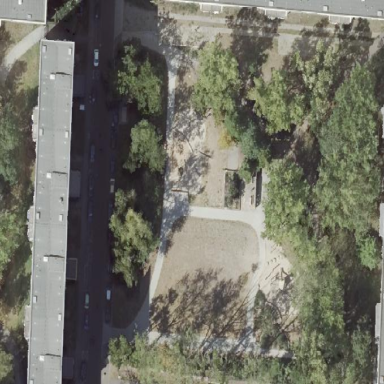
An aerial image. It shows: Playground area for leisure land.